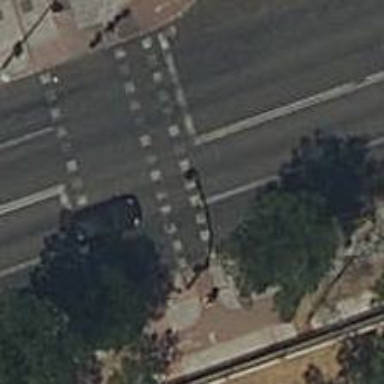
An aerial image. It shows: Road crossing with traffic signals.